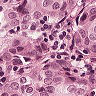
Metastatic tissue present: yes